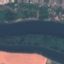
Land use / land cover: River